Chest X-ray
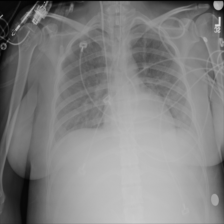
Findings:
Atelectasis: negative
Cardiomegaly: negative
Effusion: negative
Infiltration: negative
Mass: negative
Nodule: negative
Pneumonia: negative
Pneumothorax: negative
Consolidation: negative
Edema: negative
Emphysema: negative
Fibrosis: negative
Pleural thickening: negative
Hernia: negative